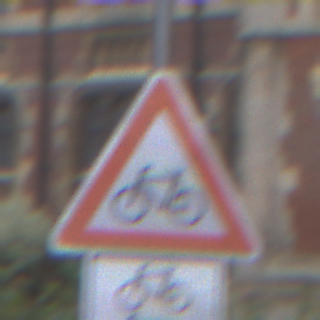
Verkehrszeichen: RadverkehrRechts
Zusatzzeichen unten: RichtungsangabeDurchPfeile9
Umgebung: Outdoor, Urban
Tageszeit: Midday
Wetter: Overcast
Licht: Natural
Jahreszeit: NotSpecified
Kontrast: LowContrast